Interaction volume radius: 5 \u00c5
Interaction volume height: 30 \u00c5
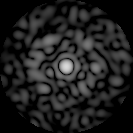
Disorder parameter: 0.819